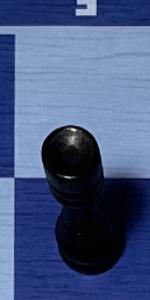
Label: Rook_Black